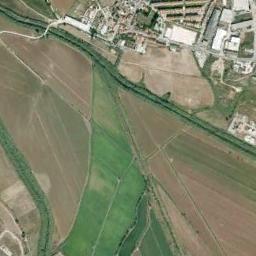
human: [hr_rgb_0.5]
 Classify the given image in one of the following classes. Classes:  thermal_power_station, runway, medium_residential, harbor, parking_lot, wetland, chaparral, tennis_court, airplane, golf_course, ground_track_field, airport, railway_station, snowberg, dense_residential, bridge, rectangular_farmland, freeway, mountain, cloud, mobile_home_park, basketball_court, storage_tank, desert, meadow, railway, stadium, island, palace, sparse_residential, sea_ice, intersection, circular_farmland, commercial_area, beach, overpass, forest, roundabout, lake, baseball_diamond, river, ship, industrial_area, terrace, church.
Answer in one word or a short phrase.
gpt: rectangular_farmland